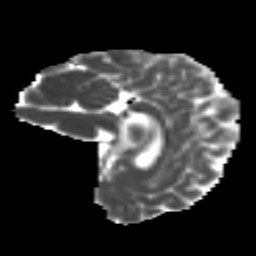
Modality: MD
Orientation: sagittal
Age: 14
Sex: male
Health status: ill
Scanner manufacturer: ge
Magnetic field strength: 3 T
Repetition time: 6.752 s
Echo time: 0.079 s